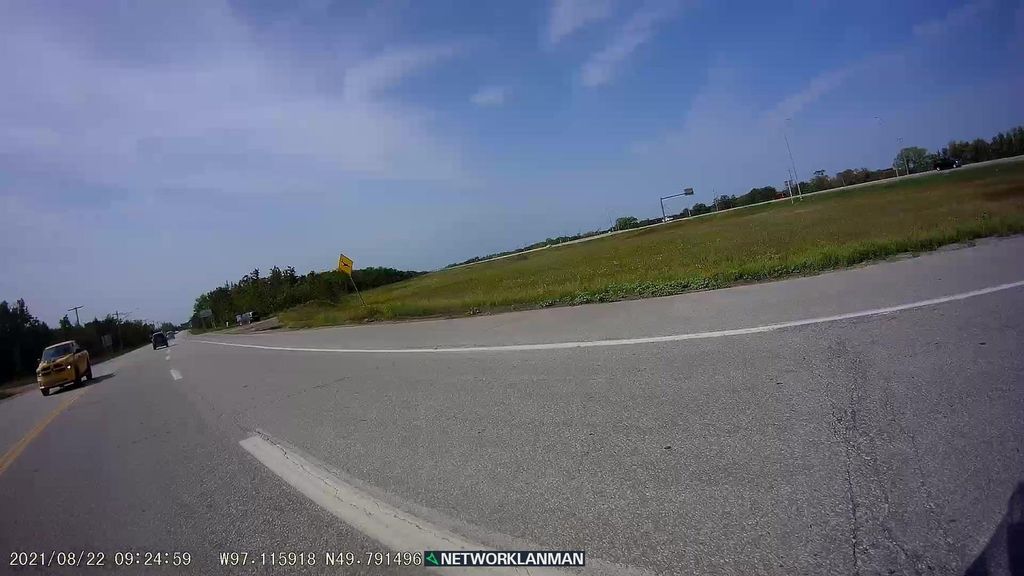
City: winnipeg